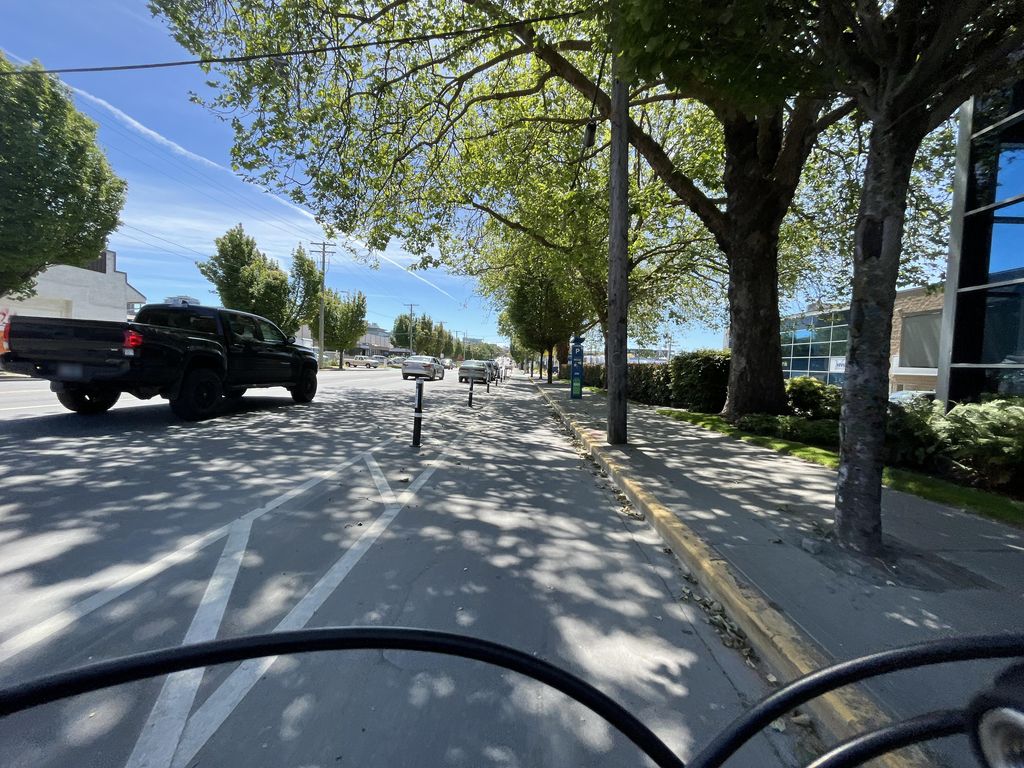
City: victoria